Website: lowes
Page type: review-order
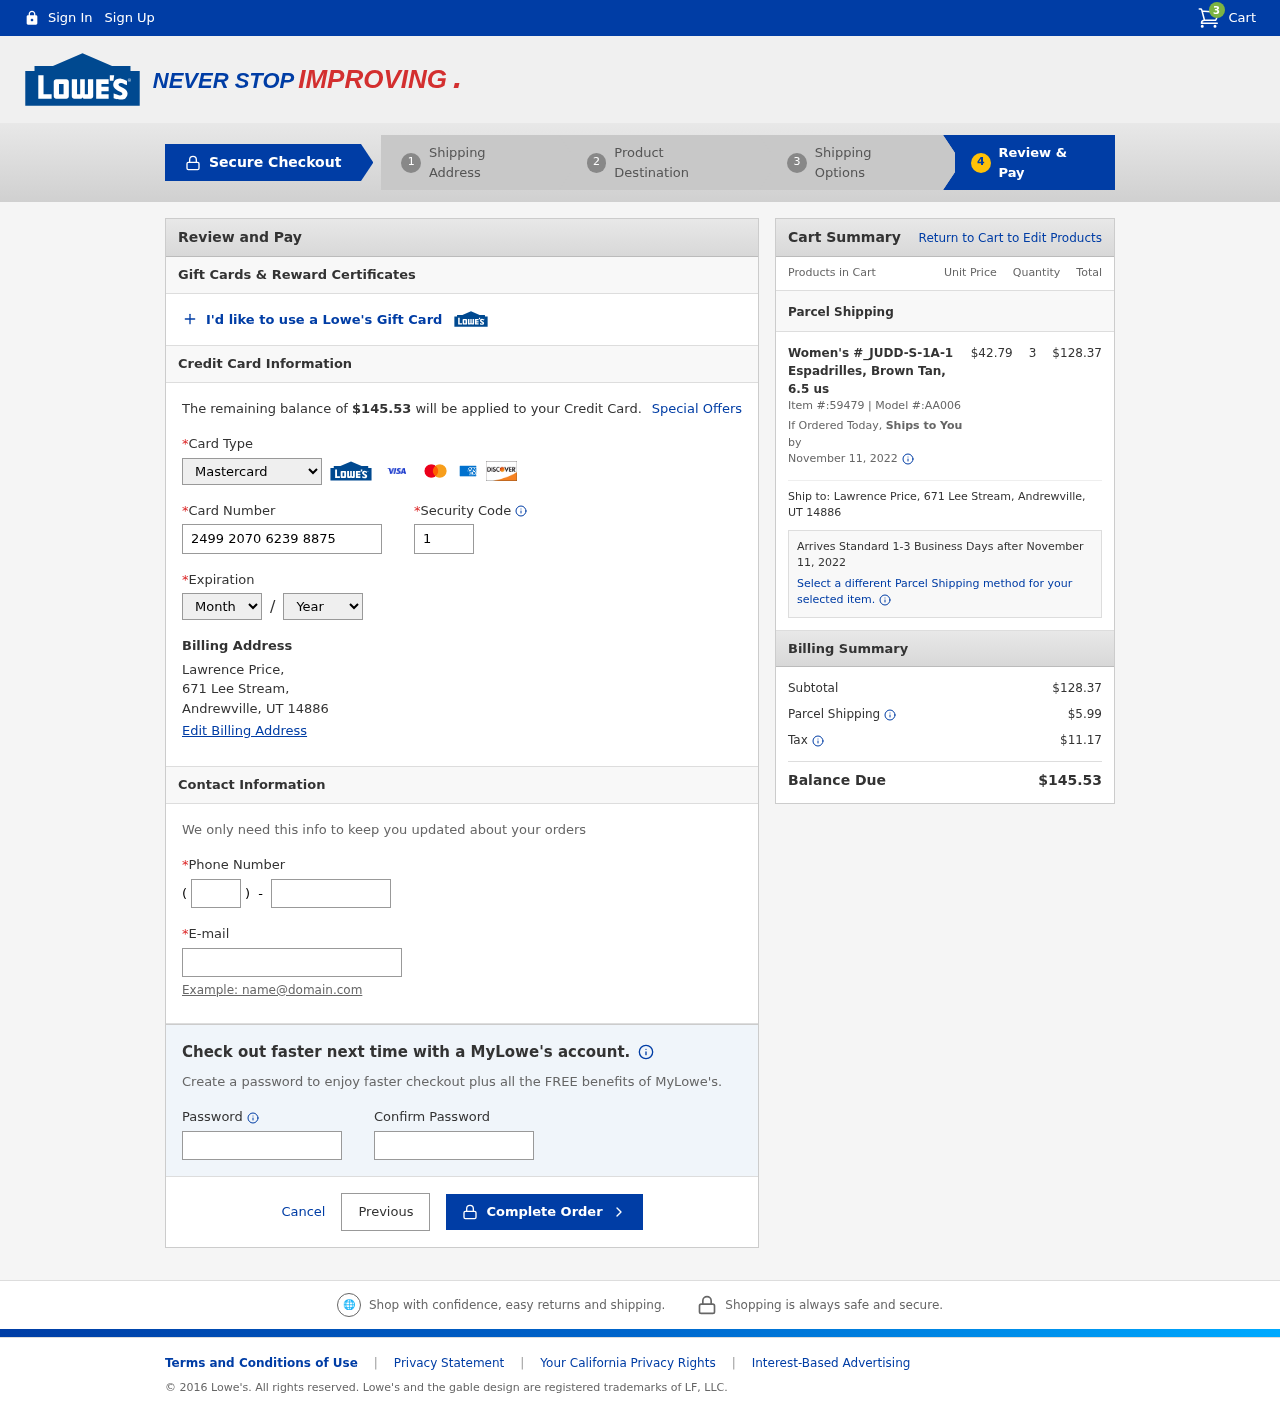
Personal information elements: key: PII_CARD_CVV
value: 187
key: PII_CARD_EXPIRY_MONTH
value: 12
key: PII_CARD_EXPIRY_YEAR
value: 30
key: PII_CARD_NUMBER
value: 2499 2070 6239 8875
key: PII_CARD_TYPE
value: Mastercard
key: PII_CITY
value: Andrewville
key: PII_EMAIL
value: lawrenceprice@hotmail.com
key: PII_FULLNAME
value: Lawrence Price,
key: PII_PHONE
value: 4993216699
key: PII_PHONE_AREA
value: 499
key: PII_POSTCODE
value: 14886
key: PII_STATE_ABBR
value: UT
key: PII_STREET
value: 671 Lee Stream,
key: PII_FULLNAME2
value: Lawrence Price
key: PII_STREET2
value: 671 Lee Stream
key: PII_CITY_STATE_ZIP2
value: Andrewville, UT 14886
Product elements: key: PRODUCT1_NAME
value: Women's #_JUDD-S-1A-1 Espadrilles, Brown Tan, 6.5 us
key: PRODUCT1_PRICE
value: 42.79
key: PRODUCT1_QUANTITY
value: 3
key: PRODUCT1_ITEM_NUMBER
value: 59479
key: PRODUCT1_MODEL_NUMBER
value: AA006
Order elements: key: ORDER_NUM_ITEMS
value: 3
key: ORDER_TOTAL
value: $145.53
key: ORDER_SHIPPING_DATE
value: November 11, 2022
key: ORDER_SUBTOTAL
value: $128.37
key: ORDER_SHIPPING_DATE2
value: November 11, 2022
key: ORDER_SUBTOTAL2
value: $128.37
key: ORDER_SHIPPING_COST
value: $5.99
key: ORDER_TAX
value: $11.17